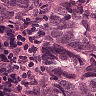
Metastatic tissue present: yes